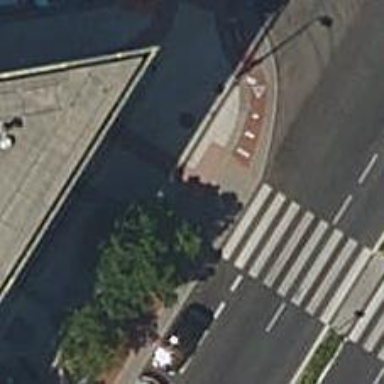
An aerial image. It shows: Sidewalk.